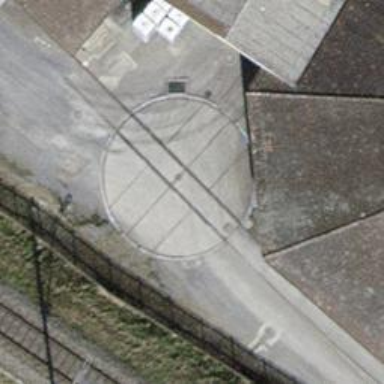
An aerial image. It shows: Railway turntable.